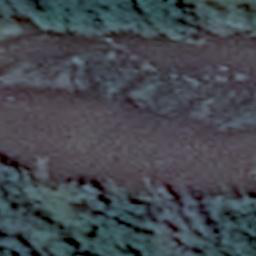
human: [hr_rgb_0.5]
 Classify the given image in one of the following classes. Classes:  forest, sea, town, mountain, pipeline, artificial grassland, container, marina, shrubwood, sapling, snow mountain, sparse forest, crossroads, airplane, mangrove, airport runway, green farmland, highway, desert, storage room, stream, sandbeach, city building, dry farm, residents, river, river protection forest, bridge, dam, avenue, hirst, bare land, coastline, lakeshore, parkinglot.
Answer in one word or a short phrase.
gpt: river